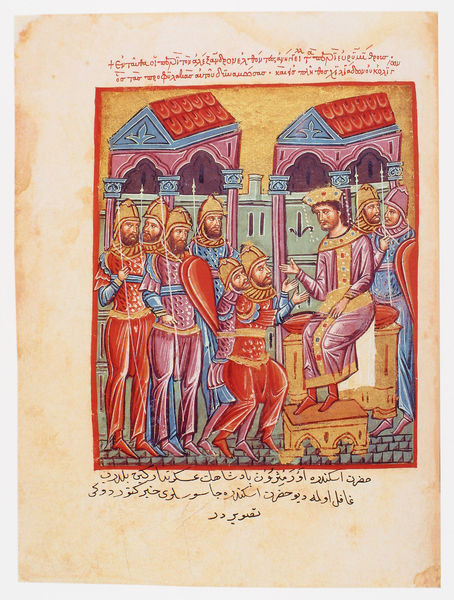
Titel: Der griechische Alexanderroman
Institution: Venedig, Hellenic Institute Codex Gr. 5
Schlagwörter: blau, mann, stadt, männer, säule, säulen, zeichnung, gebäude, rot, historie, häuser, sitzend, krone, schrift, lila, krieg, könig, lanze, soldaten, thron, schild, buch, palast, illustration, schilder, helm, herrscher, trohn, ritter, helme, arabisch, griechisch, mittelalter, krieger, heiliger, huldigung, lanzen, aedikula, rüstungen, buchmalerei, byzanz, alexander, ilustration